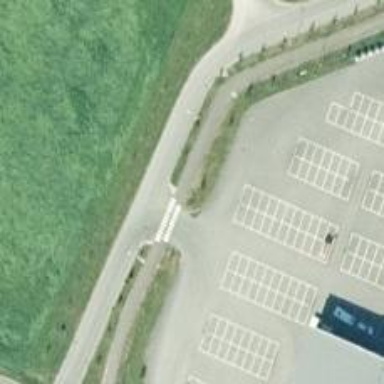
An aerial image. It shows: Zebra crossing on asphalt cycleway.